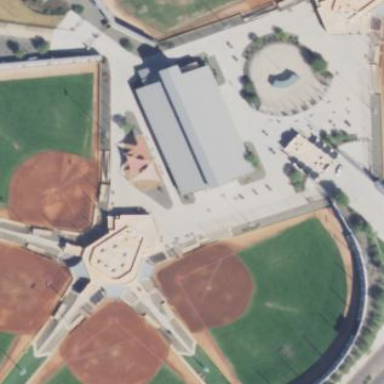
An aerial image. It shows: Building that may be used for baseball.